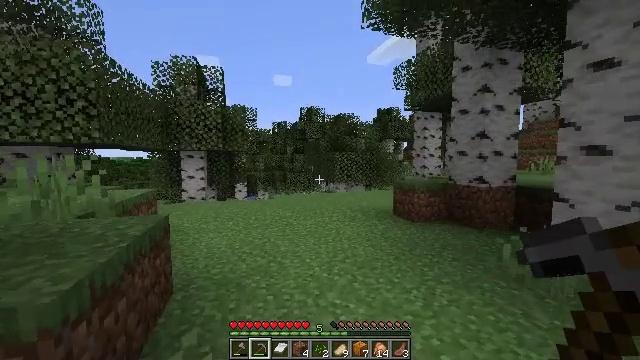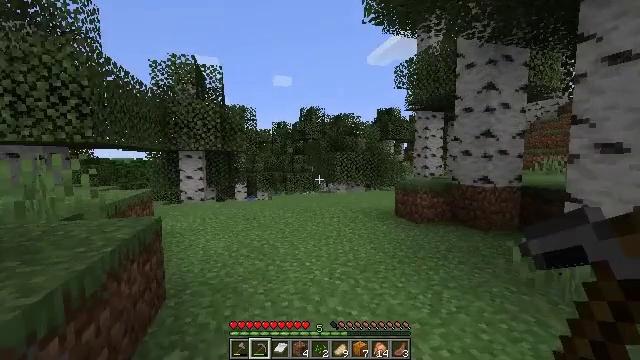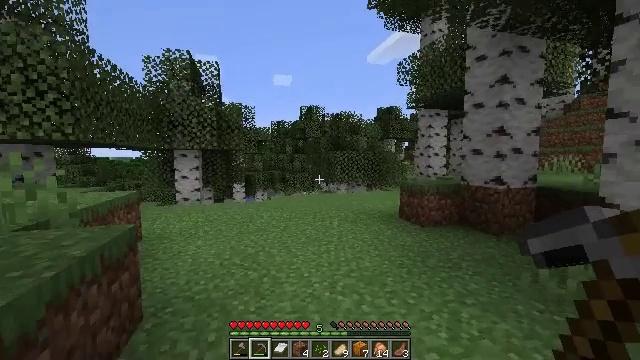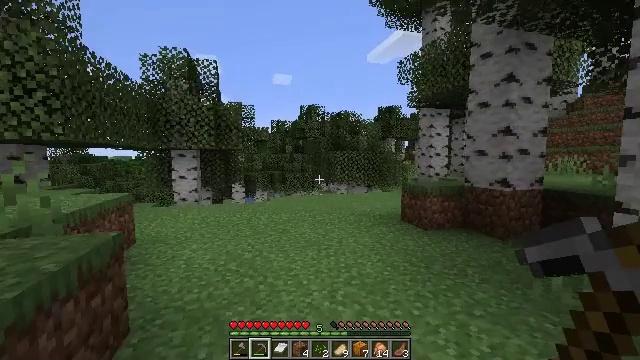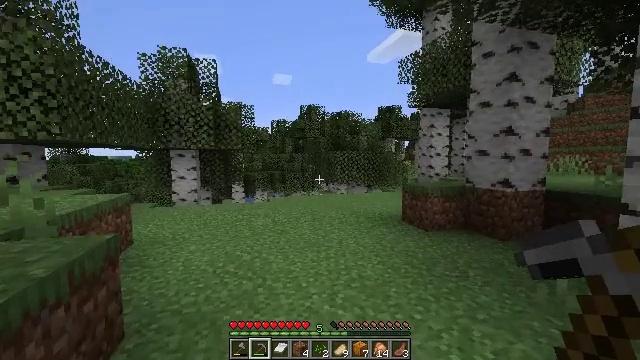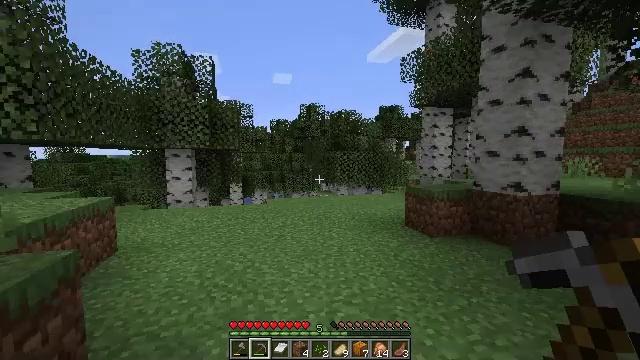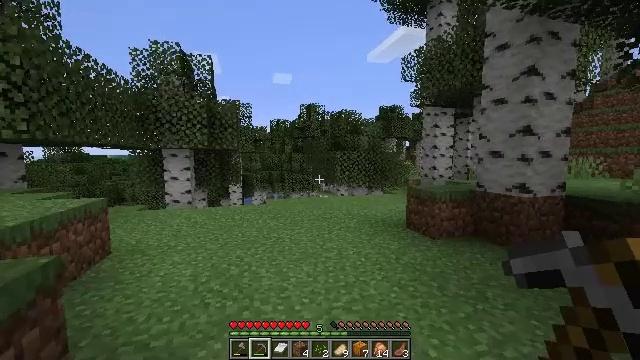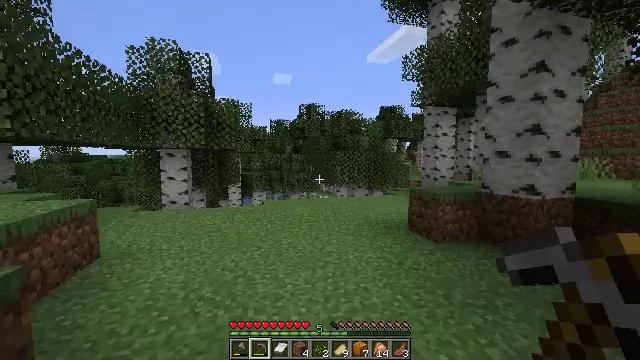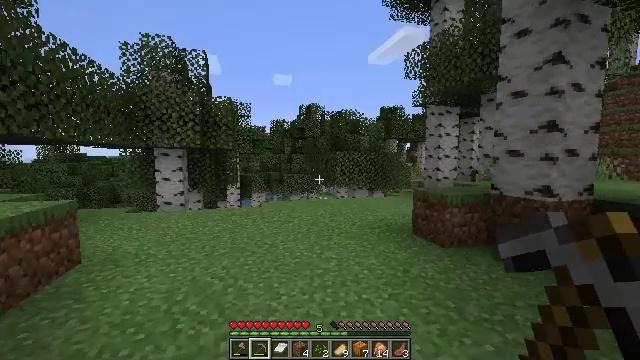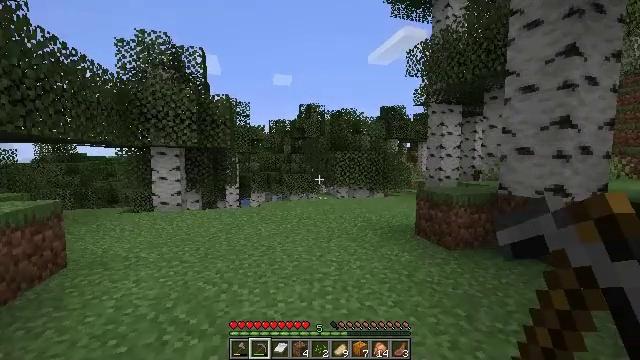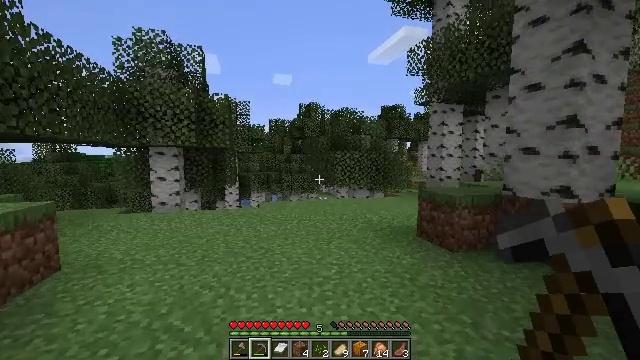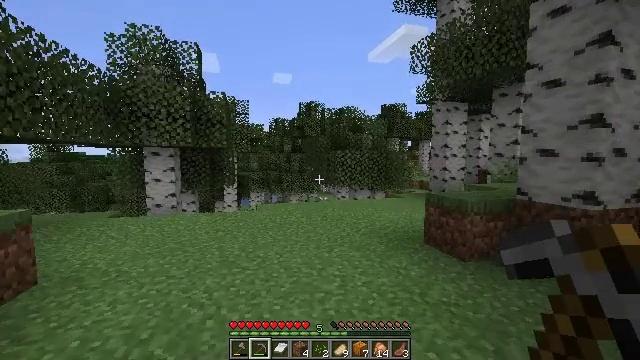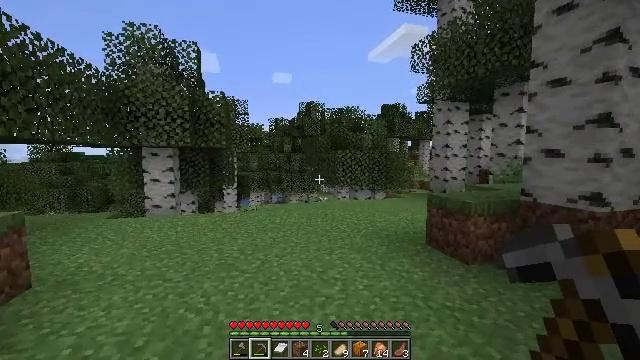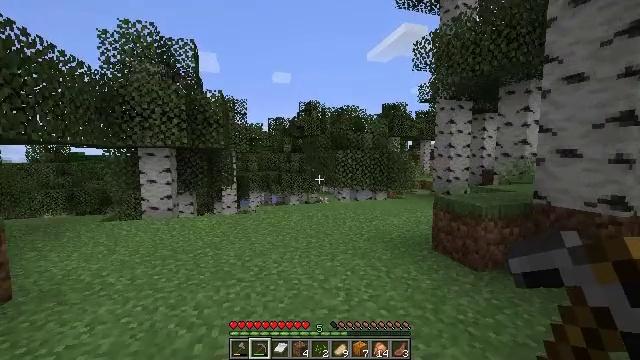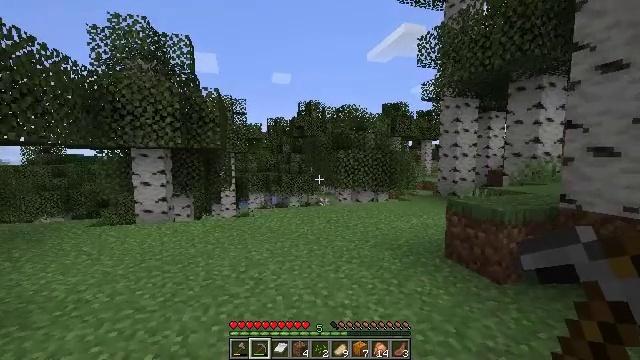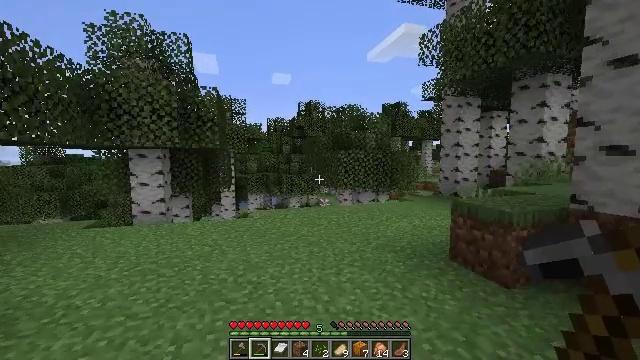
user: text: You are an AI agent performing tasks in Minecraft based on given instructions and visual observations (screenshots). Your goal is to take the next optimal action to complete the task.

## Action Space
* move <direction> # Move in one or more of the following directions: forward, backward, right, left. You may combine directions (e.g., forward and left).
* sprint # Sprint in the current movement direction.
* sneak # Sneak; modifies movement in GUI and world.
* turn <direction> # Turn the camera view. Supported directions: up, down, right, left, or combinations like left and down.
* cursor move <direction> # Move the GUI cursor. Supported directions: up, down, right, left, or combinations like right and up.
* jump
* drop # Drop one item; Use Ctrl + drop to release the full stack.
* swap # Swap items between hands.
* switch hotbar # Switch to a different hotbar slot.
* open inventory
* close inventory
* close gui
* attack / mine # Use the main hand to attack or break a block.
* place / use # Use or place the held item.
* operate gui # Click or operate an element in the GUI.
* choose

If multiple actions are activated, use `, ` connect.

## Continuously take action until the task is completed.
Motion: motion action
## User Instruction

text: Mine the lilac flower.
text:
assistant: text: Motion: move forward
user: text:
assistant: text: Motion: move forward
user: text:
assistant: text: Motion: move forward
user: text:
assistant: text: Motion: move forward
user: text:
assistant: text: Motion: move forward
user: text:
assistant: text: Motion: move forward
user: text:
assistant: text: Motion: move forward
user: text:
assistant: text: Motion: move forward
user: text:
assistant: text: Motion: move forward
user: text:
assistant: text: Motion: move forward
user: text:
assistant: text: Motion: move forward
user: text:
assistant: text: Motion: move forward
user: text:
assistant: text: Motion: move forward
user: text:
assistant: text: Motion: move forward
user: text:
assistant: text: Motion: move forward
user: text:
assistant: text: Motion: move forward
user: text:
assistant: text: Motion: move forward
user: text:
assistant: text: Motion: move forward
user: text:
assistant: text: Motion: move forward
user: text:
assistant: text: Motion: move forward
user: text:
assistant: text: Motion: move forward
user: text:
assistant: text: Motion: move forward
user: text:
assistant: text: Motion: move forward
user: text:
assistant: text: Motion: move forward
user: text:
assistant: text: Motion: move forward
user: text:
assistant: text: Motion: move forward
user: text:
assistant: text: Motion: move forward
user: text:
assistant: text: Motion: move forward
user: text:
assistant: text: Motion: move forward
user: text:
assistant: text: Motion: move forward